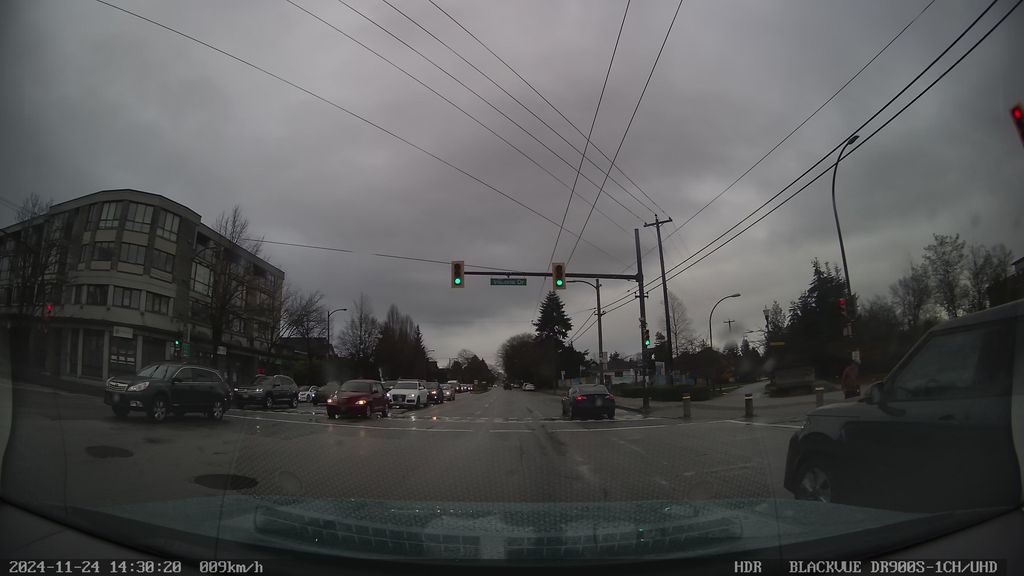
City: vancouver